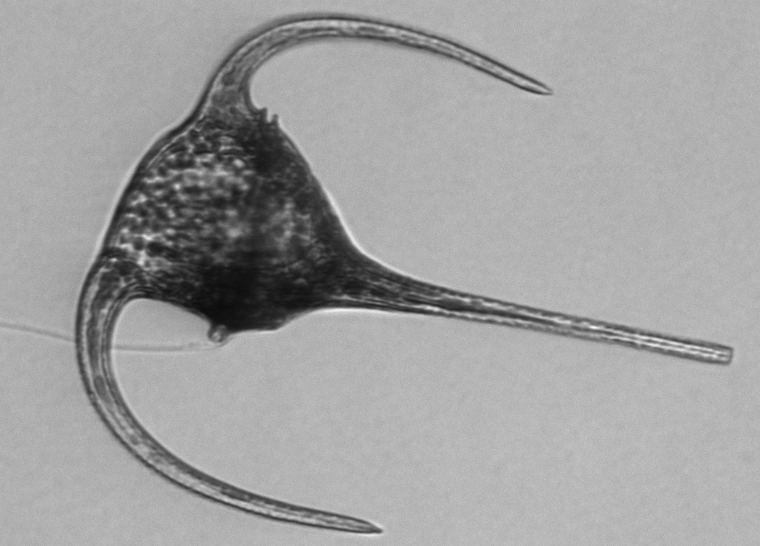
Label: Tripos